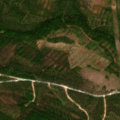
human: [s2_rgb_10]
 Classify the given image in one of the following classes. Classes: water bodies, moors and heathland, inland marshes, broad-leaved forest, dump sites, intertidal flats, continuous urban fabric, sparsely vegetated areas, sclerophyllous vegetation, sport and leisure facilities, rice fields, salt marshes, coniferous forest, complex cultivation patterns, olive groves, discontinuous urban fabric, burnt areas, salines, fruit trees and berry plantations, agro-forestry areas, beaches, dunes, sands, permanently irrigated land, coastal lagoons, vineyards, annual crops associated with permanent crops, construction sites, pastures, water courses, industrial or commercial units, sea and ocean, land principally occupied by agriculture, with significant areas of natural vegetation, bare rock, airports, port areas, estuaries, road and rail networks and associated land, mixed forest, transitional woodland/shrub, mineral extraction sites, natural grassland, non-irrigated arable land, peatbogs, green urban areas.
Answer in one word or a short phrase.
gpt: coniferous forest, transitional woodland/shrub